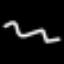
Label: squiggle